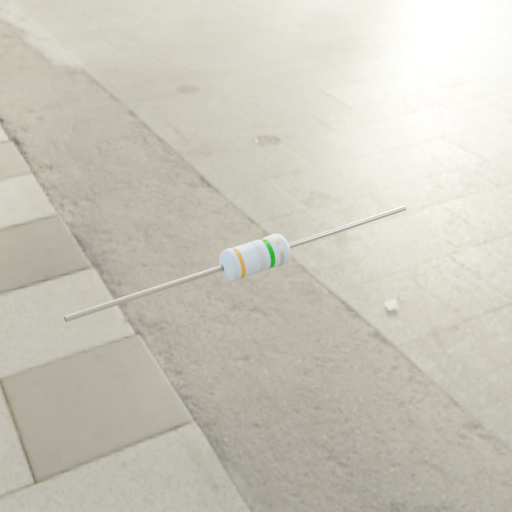
Resistor colour bands (in order): orange, silver, green, silver